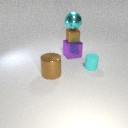
small cyan rubber cylinder to the right of large purple metal cube